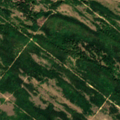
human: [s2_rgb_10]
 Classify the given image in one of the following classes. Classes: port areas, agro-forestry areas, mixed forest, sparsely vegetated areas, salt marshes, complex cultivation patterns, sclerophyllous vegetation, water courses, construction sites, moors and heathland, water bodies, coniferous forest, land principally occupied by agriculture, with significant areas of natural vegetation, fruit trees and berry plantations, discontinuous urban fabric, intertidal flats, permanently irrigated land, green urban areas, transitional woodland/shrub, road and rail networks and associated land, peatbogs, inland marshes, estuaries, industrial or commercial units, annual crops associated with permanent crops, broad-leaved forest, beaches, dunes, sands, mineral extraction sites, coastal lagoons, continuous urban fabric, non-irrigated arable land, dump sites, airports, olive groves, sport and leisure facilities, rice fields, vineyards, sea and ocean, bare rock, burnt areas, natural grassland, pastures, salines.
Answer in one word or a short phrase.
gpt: broad-leaved forest, transitional woodland/shrub